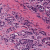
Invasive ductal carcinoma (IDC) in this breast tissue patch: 1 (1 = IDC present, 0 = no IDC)